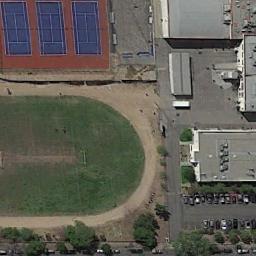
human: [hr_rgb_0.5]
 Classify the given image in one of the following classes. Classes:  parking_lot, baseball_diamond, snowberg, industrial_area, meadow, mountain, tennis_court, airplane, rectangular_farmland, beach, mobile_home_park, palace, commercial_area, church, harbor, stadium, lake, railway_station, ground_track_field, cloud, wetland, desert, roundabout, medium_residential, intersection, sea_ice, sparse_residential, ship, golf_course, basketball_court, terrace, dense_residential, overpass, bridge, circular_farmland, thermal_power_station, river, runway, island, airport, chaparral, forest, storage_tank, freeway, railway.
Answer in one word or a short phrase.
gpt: tennis_court